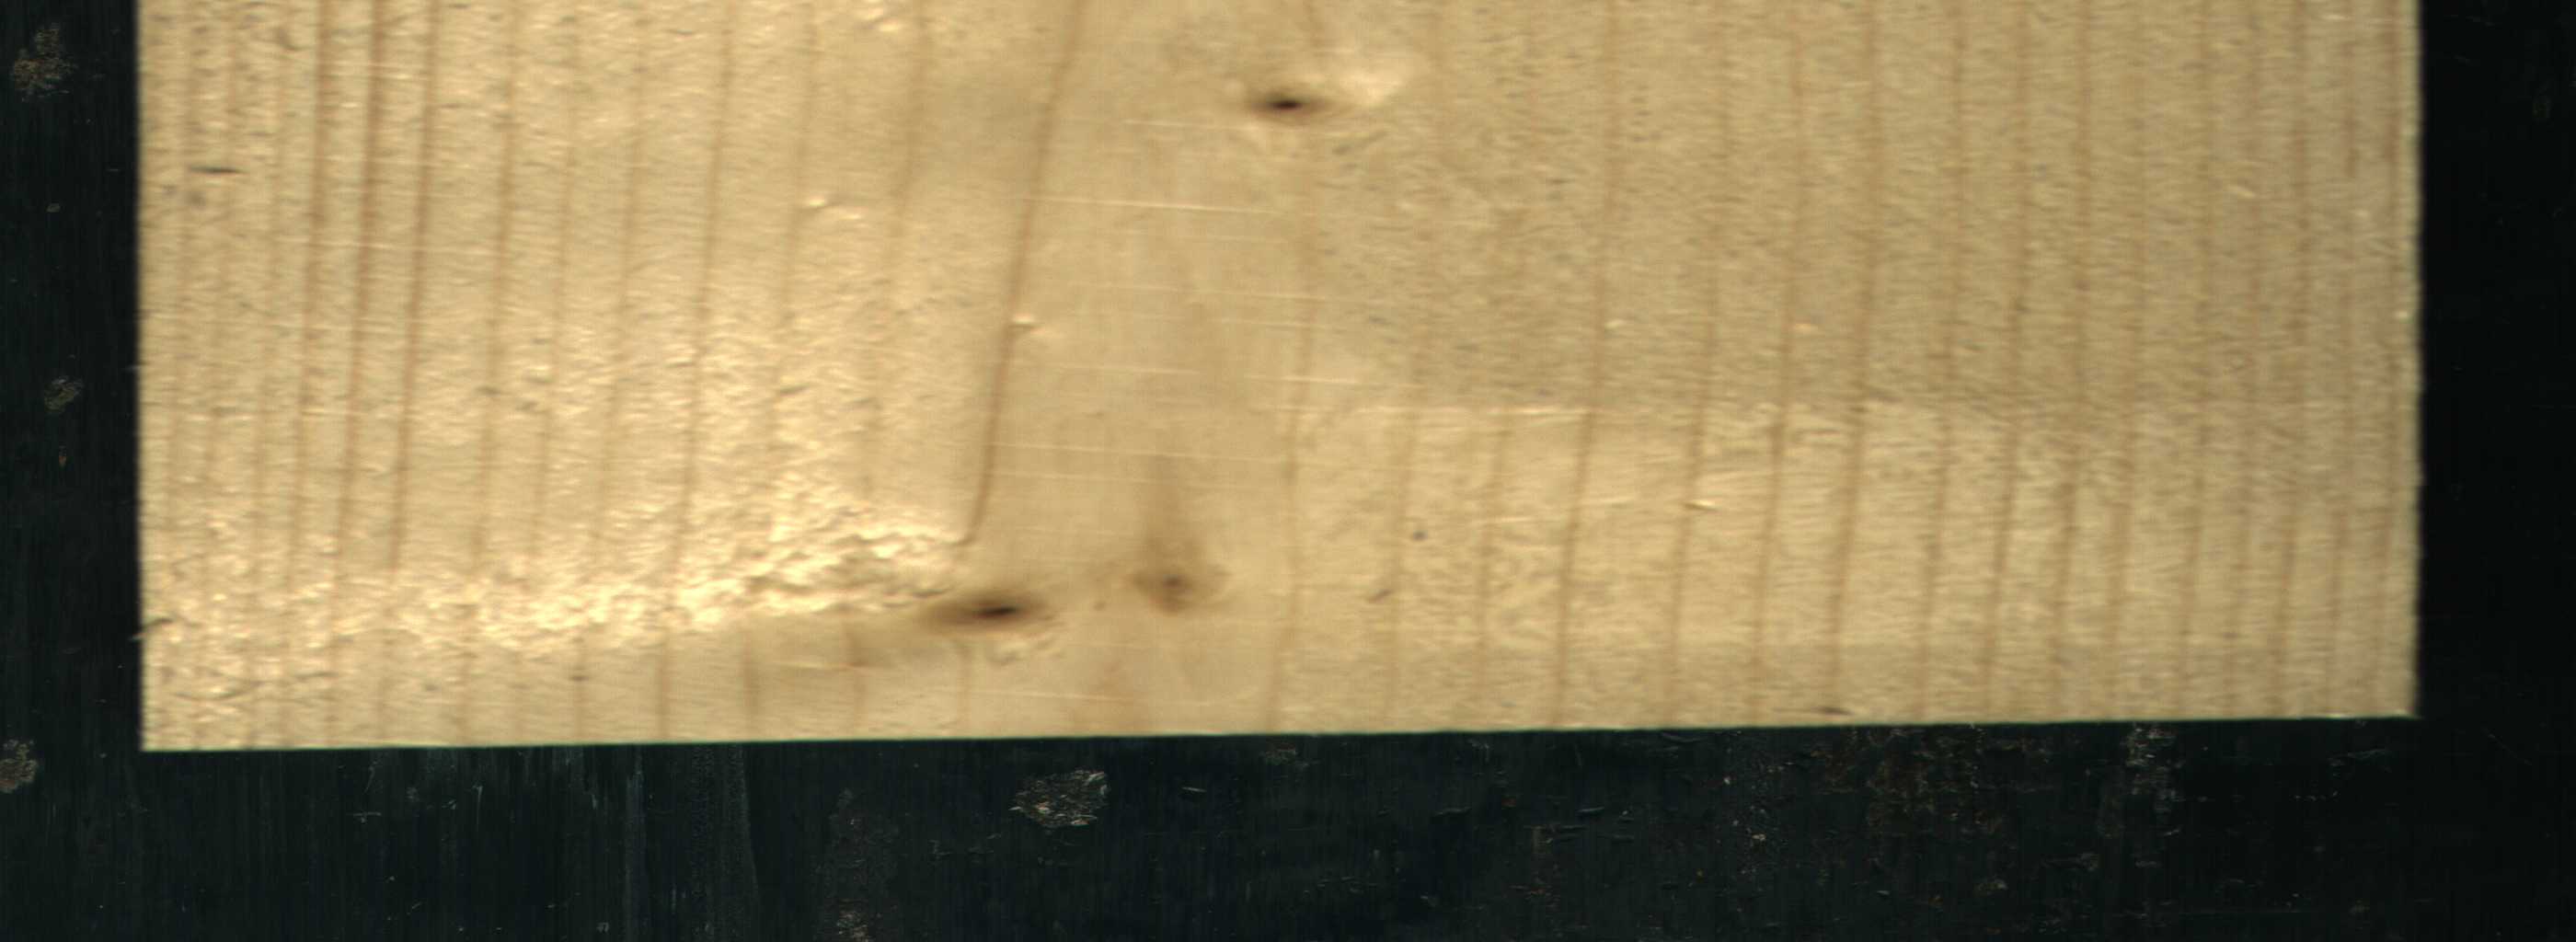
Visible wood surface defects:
Live_Knot
Live_Knot
Live_Knot